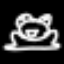
Label: frog